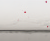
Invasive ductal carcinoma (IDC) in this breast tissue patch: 0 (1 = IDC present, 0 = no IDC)